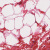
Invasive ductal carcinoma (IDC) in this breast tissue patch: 0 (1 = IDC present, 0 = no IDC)